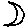
Label: moon